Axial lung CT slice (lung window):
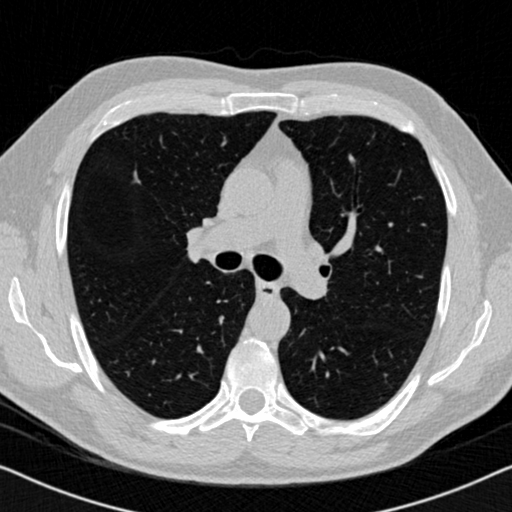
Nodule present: no